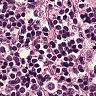
Metastatic tissue present: no